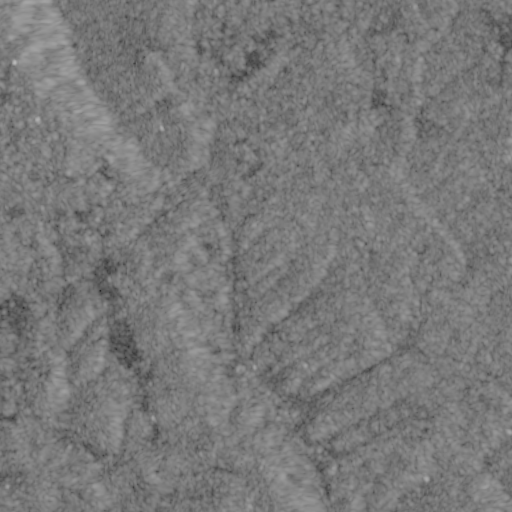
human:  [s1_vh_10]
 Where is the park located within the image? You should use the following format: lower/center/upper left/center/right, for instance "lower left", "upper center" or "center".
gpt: The park is located in the lower center of the image.
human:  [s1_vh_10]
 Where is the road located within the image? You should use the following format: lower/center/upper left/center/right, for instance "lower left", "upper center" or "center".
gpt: There is no road in the image.

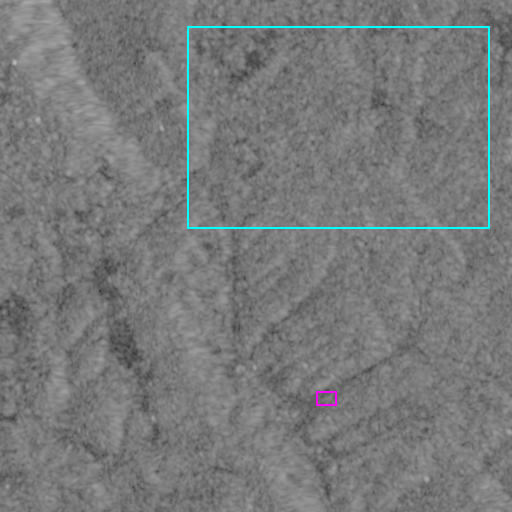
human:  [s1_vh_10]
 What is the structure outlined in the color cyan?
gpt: The structure outlined in cyan is a crop field.
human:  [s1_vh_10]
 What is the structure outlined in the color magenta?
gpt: The structure outlined in magenta is a park.
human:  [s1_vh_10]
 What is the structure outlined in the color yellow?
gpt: There is no yellow outline.